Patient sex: M
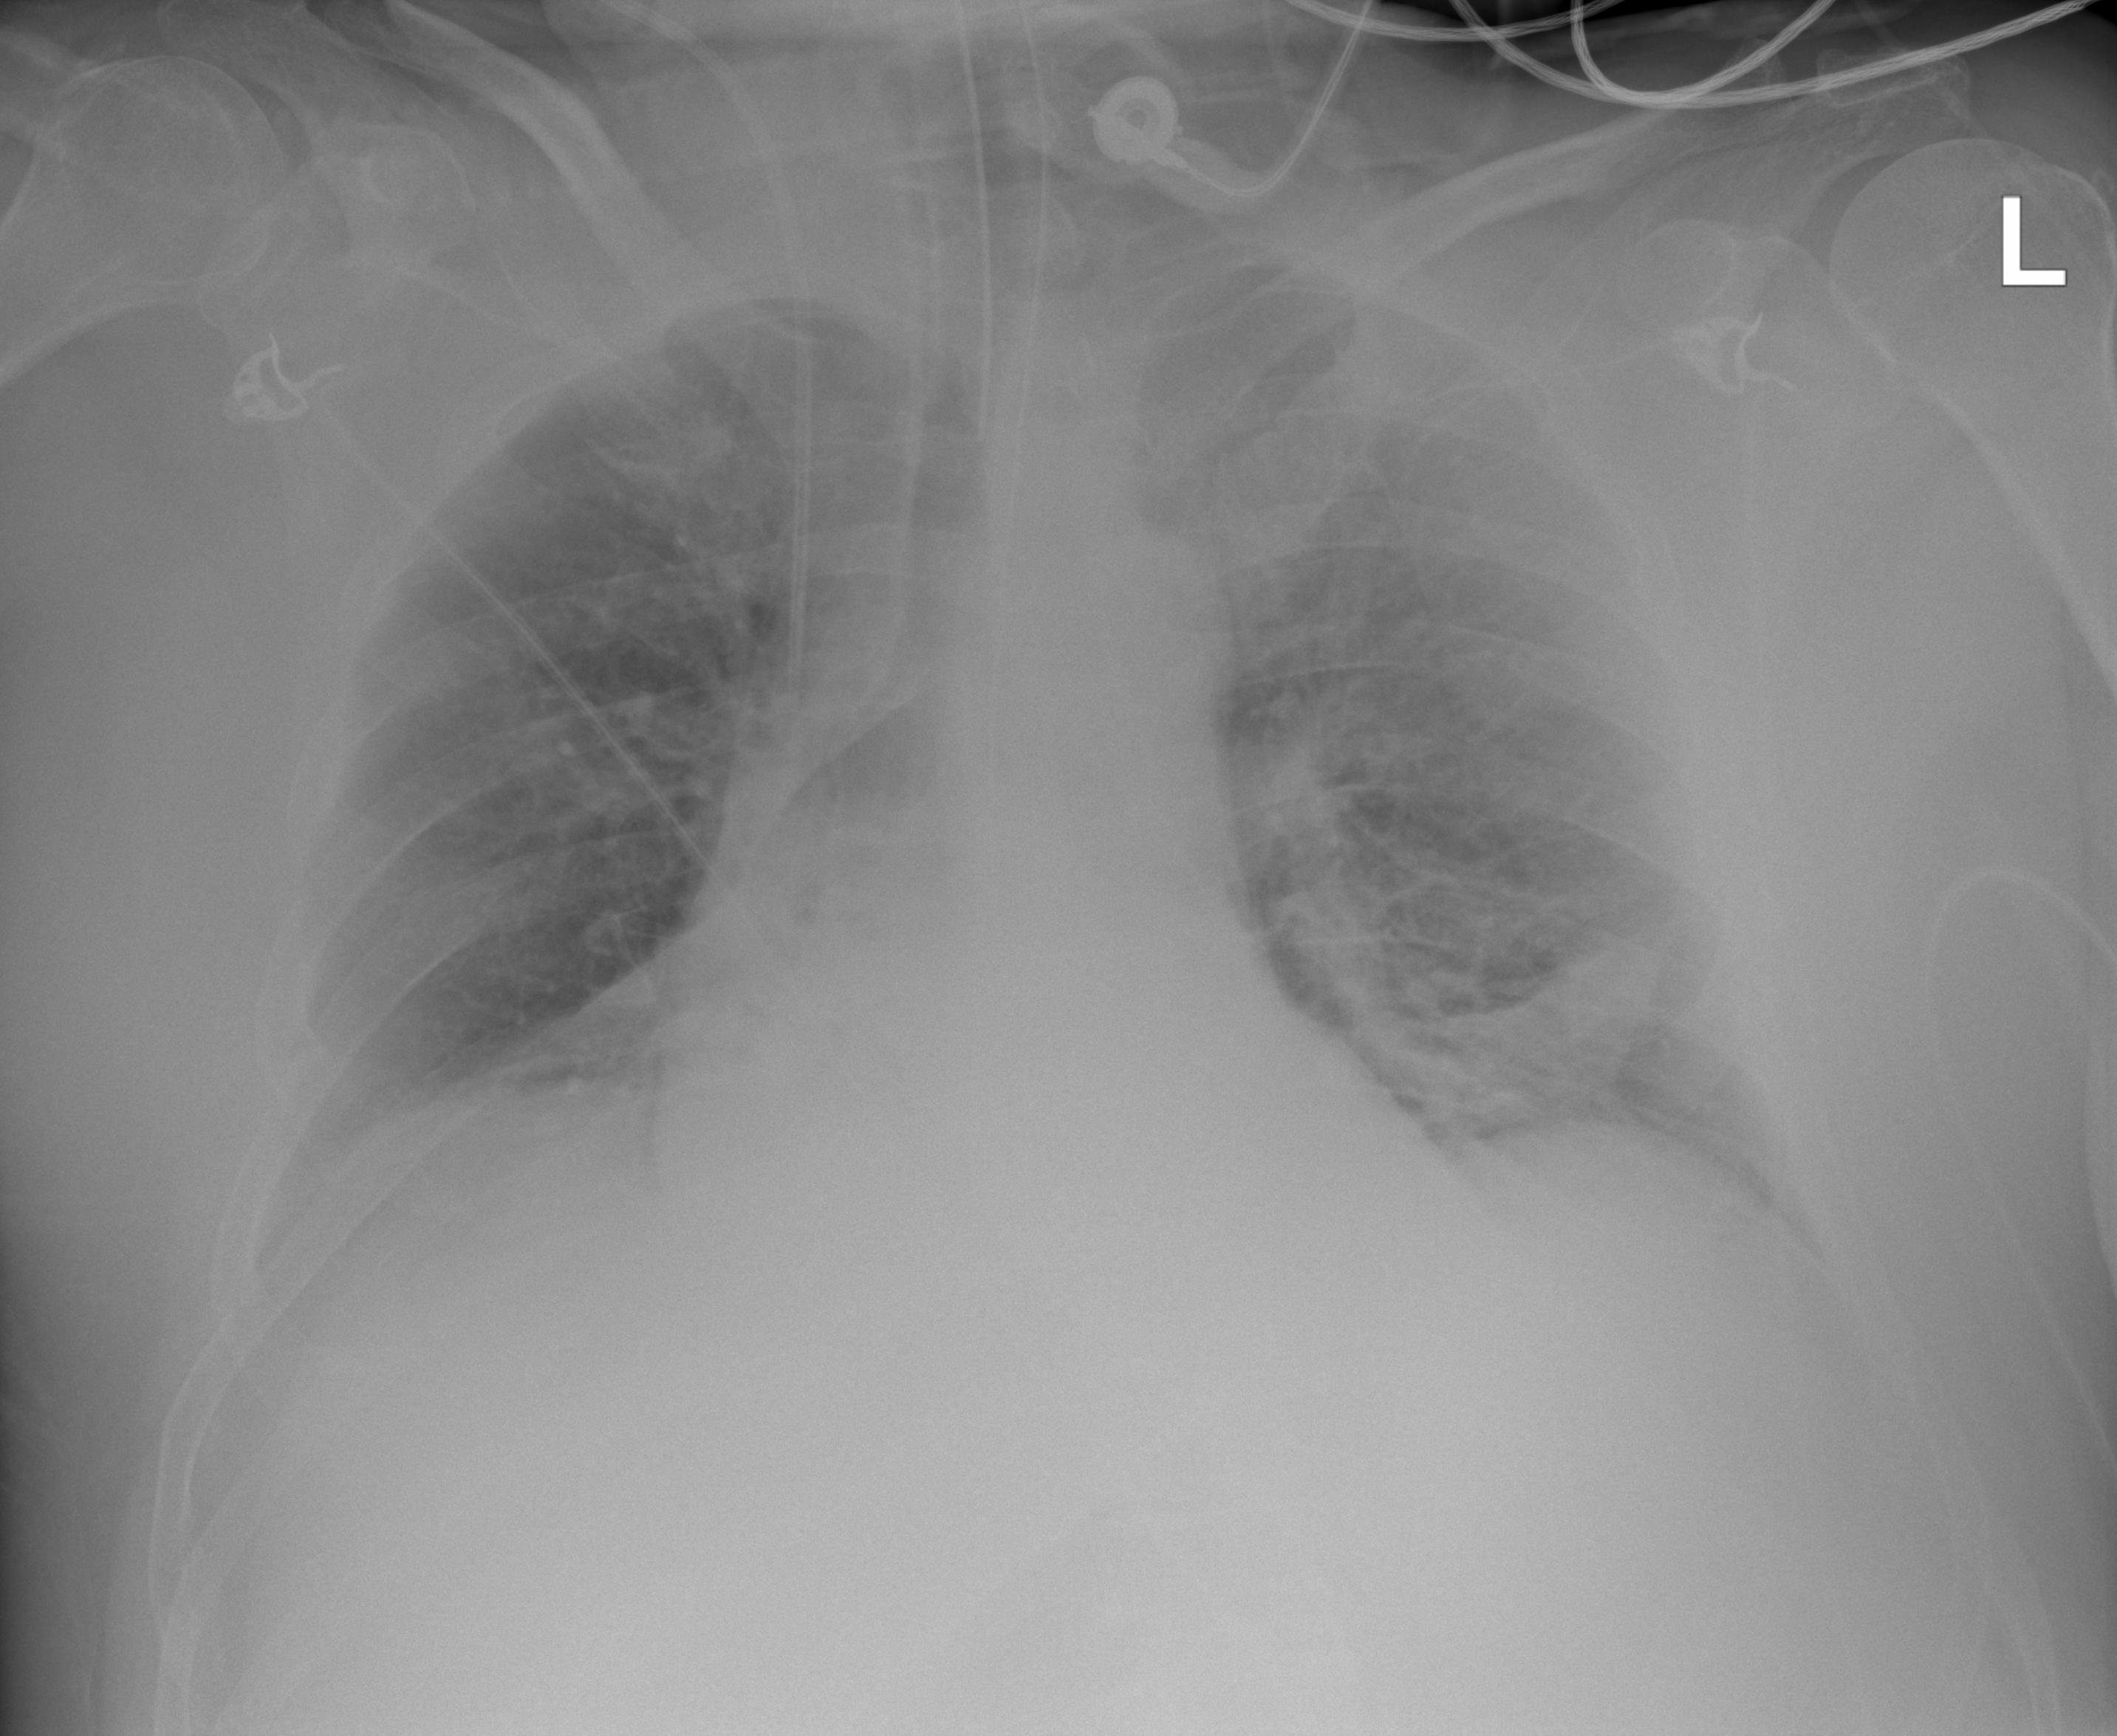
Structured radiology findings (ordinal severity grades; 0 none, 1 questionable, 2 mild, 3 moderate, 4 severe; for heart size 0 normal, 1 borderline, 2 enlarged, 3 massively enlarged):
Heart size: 1
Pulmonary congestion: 2
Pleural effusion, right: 2
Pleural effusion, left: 0
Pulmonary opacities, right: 1
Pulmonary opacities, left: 2
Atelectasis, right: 2
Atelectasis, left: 2